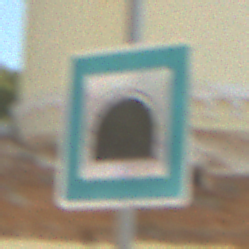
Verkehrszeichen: Tunnel
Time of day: Midday
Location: Outdoor (Suburban)
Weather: PartlyCloudy
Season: NotSpecified
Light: Natural